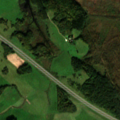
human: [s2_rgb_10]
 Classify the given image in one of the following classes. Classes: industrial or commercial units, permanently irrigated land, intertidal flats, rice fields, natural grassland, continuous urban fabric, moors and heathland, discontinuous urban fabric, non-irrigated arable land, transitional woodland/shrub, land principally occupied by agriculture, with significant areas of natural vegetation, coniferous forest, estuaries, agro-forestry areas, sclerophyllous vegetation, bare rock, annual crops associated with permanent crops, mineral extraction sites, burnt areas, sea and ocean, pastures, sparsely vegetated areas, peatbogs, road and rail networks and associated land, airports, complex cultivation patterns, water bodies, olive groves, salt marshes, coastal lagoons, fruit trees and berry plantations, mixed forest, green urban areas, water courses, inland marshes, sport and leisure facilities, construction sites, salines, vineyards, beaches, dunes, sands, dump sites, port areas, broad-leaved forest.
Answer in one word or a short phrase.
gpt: pastures, land principally occupied by agriculture, with significant areas of natural vegetation, broad-leaved forest, natural grassland, transitional woodland/shrub, inland marshes